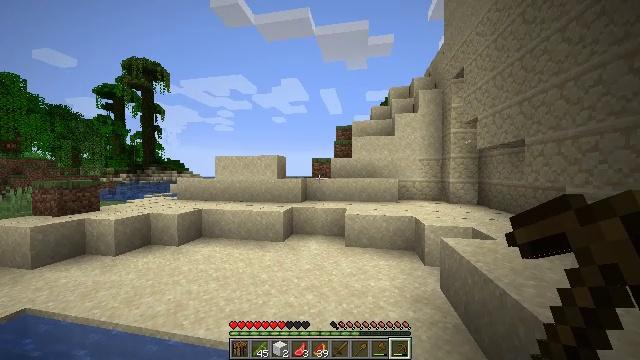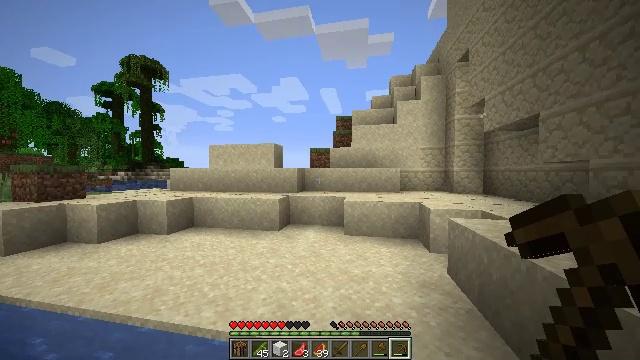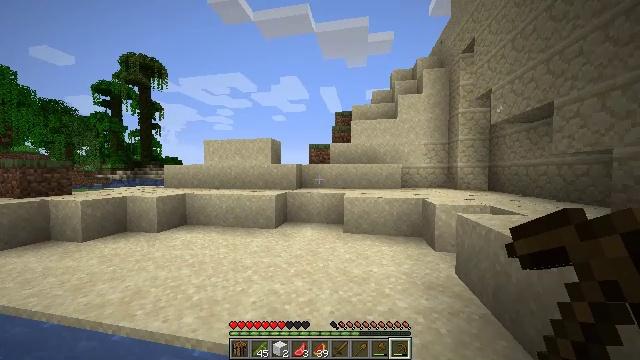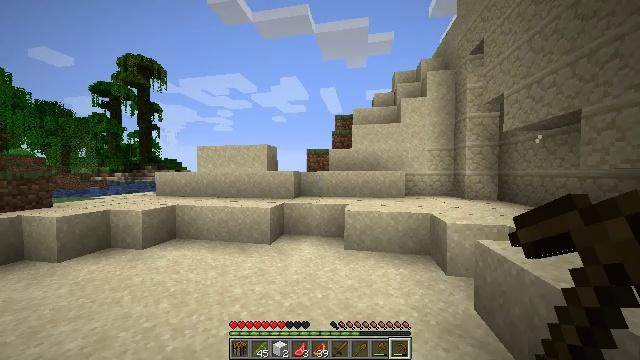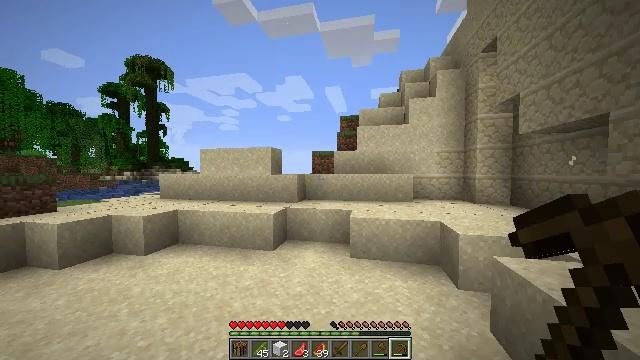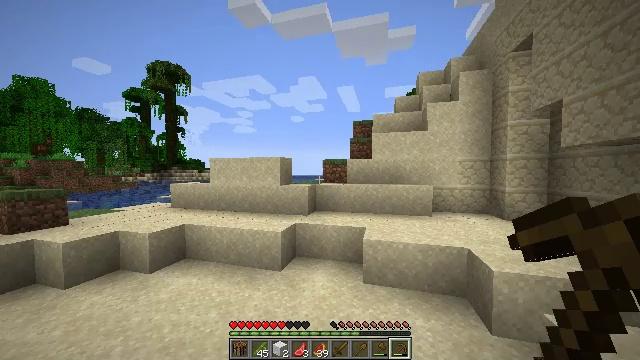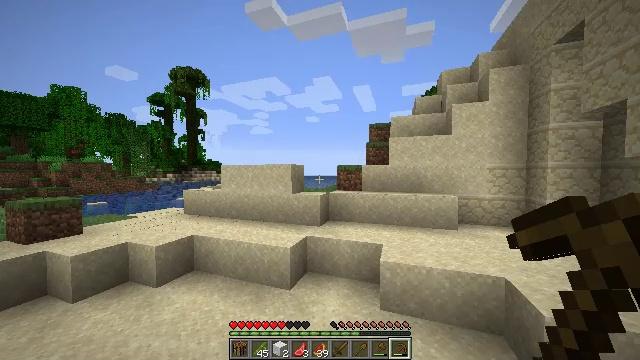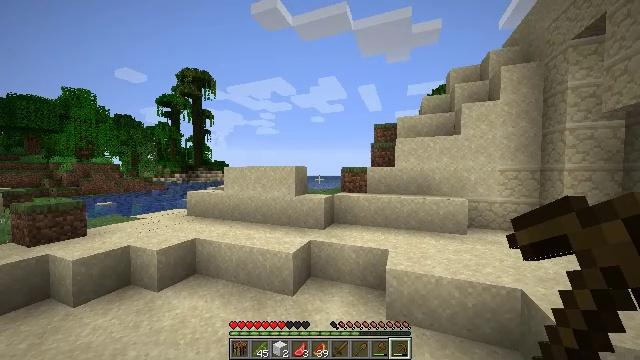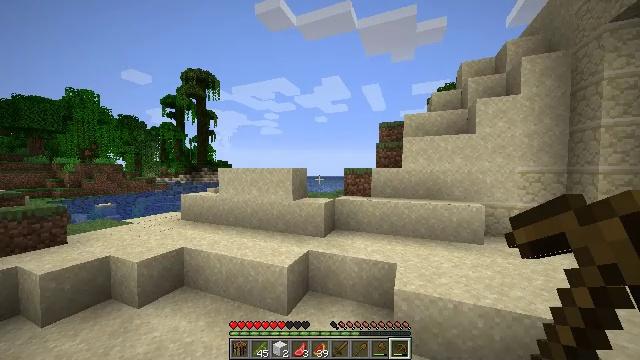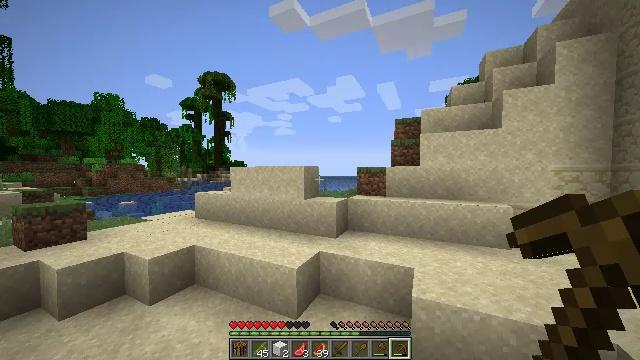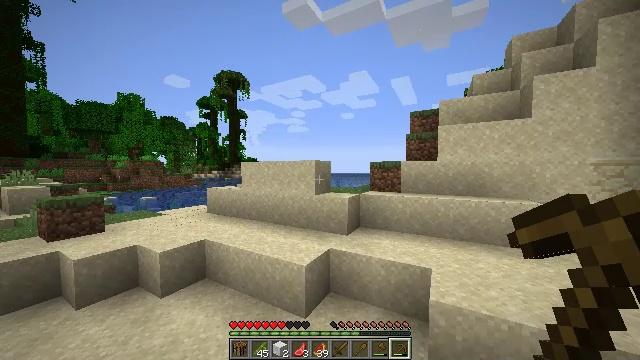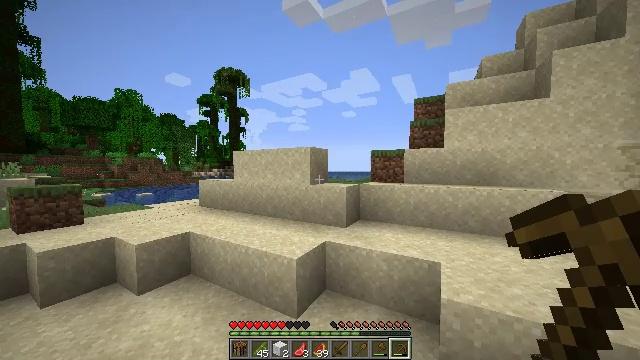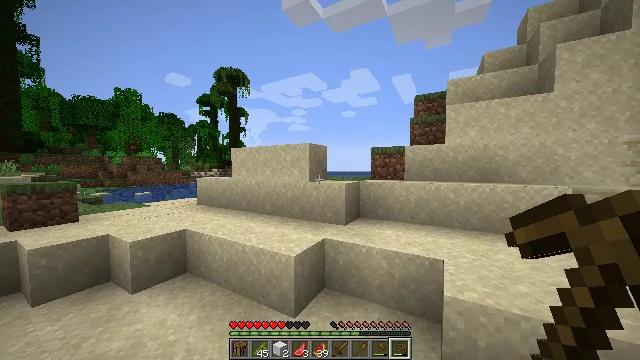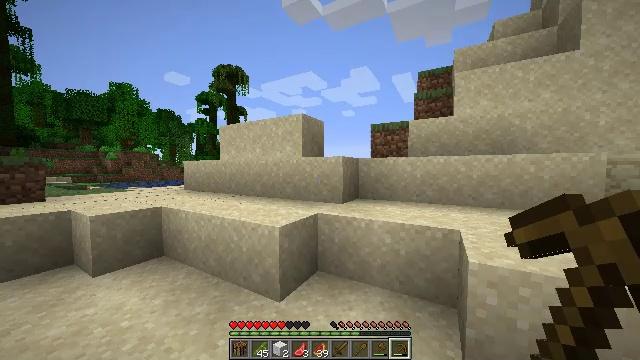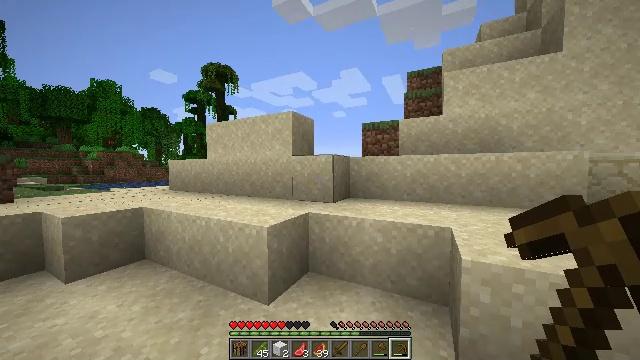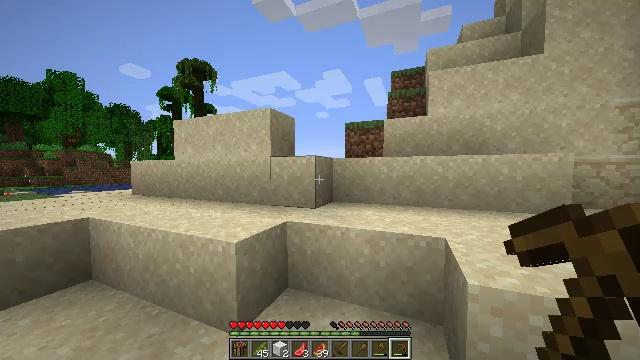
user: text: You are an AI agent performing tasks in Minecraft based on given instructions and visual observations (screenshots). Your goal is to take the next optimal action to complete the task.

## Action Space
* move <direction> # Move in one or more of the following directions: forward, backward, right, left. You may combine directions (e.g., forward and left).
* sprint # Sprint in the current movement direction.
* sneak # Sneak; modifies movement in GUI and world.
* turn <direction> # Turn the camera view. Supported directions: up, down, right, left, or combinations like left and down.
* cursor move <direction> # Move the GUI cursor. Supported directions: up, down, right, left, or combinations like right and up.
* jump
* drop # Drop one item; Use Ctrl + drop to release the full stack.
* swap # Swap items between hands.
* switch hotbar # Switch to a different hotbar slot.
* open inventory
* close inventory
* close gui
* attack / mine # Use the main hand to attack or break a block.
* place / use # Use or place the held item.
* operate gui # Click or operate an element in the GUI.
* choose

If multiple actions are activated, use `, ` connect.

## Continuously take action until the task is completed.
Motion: motion action
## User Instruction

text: Collect mossy cobblestone from a structure.
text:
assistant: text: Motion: move forward, jump
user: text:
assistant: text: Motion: move forward, sprint, jump
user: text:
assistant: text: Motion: move forward, sprint, jump
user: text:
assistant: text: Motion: move forward, sprint, turn left, jump
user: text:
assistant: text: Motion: move forward, sprint, turn left, jump
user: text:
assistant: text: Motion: move forward, turn left, jump
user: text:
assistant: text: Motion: move forward, turn left, jump
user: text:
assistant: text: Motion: move forward, turn left, jump
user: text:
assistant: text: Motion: move forward, turn left, jump
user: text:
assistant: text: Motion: move forward, turn left, jump
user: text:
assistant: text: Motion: move forward, jump
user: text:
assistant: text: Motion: move forward, jump
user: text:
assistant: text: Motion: move forward, sprint, jump
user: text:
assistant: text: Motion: move forward, sprint, turn right, jump
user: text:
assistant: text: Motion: move forward, sprint, turn right, jump
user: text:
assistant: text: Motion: move forward, sprint, turn right, jump
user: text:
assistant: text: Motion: move forward, sprint, jump
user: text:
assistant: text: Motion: move forward, jump
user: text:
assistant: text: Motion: move forward, jump
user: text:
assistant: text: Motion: move forward, jump
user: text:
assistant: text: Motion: move forward, jump
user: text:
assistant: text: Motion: move forward, jump
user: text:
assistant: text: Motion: move forward, sprint, turn right, jump
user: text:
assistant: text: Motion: move forward, sprint, turn right, jump
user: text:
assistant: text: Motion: move forward, sprint, turn right, jump
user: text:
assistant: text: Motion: move forward, sprint, turn right, jump
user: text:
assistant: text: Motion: move forward, sprint, jump
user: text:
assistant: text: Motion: move forward, turn right, jump
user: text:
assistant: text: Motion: move forward, turn right, jump
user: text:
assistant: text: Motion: move forward, turn right, jump